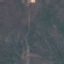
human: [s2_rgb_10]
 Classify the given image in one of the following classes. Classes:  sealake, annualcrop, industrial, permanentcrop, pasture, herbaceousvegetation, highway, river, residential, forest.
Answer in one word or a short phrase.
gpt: HerbaceousVegetation